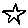
Label: star